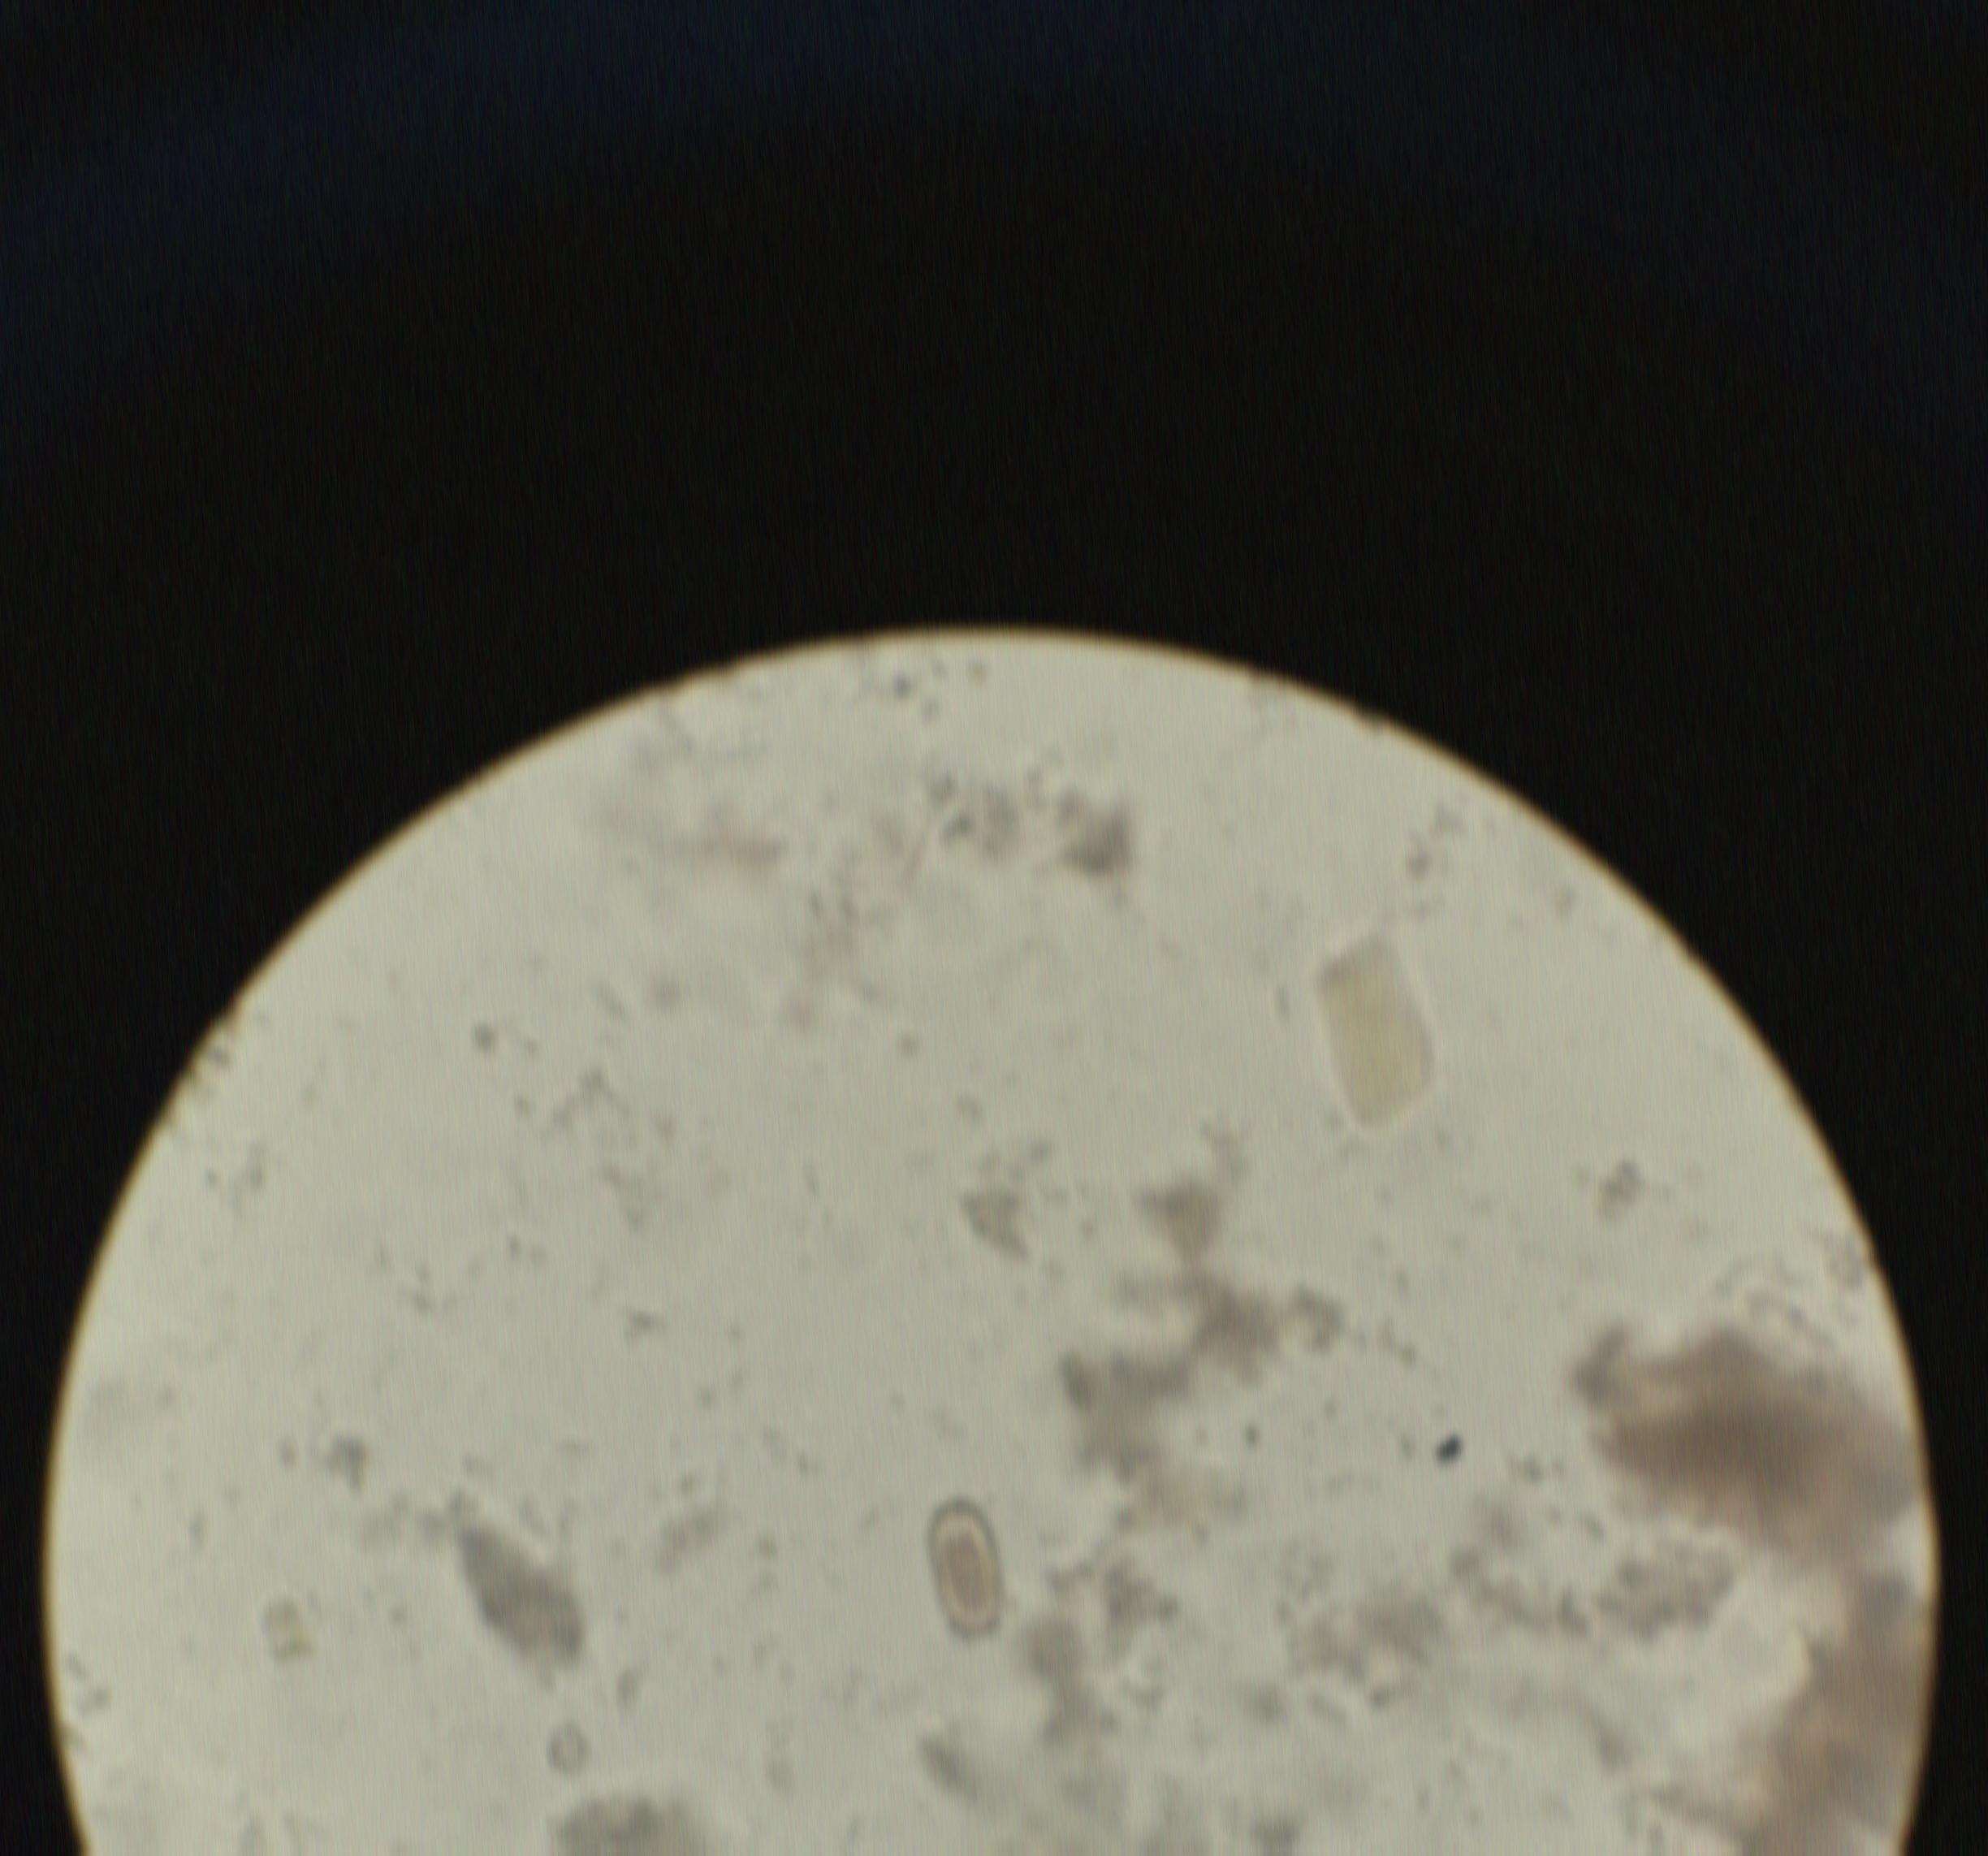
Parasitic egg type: Capillaria philippinensis